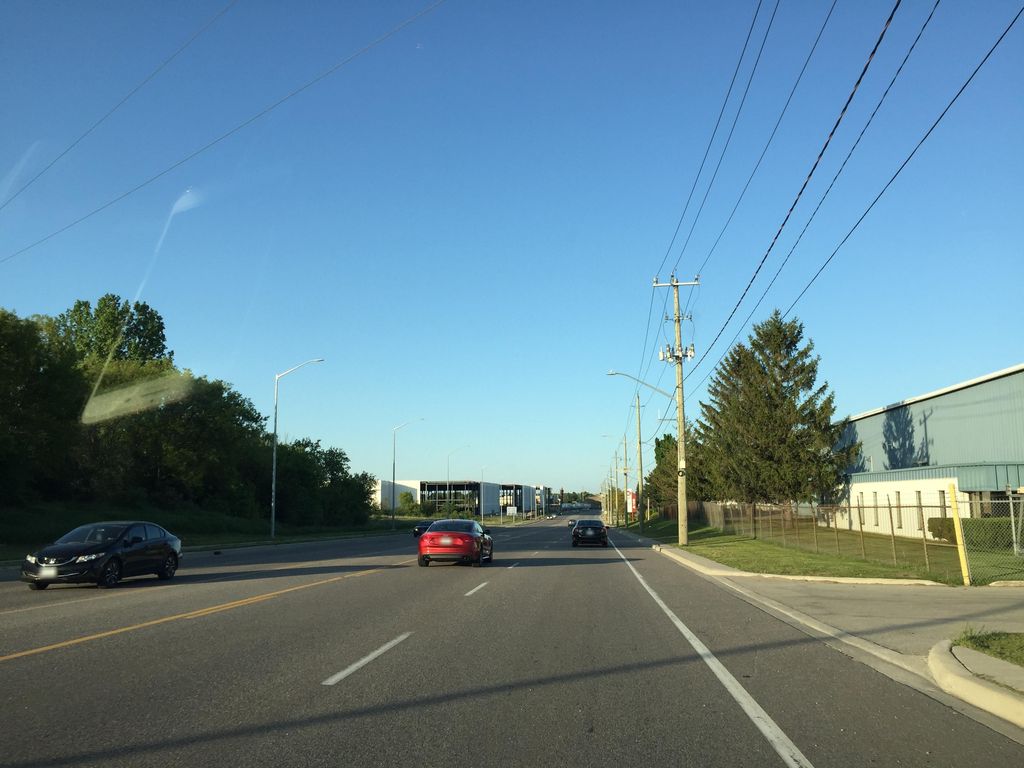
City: kitchener-waterloo